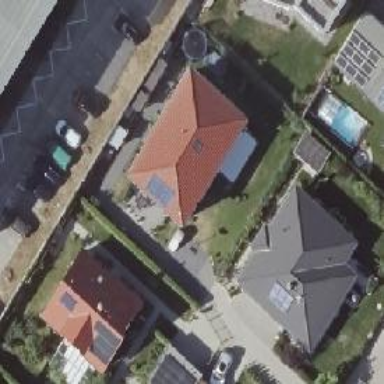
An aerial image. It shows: Simple and straightforward house.